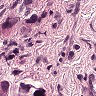
Metastatic tissue present: yes